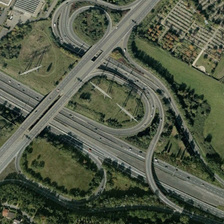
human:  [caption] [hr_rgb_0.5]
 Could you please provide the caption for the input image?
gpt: many green trees are near a viaduct .

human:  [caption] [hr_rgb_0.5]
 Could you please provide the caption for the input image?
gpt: many green trees are near a viaduct .

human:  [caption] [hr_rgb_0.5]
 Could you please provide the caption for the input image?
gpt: many green trees are near a viaduct .

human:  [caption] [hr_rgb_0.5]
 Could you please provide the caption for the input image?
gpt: many green trees are near a viaduct .

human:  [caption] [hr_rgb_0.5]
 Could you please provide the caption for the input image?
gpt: many green trees are near a viaduct .